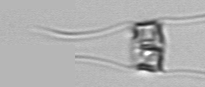
Label: Chaetoceros_similis